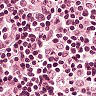
Metastatic tissue present: no